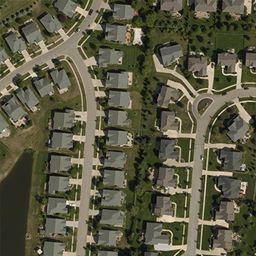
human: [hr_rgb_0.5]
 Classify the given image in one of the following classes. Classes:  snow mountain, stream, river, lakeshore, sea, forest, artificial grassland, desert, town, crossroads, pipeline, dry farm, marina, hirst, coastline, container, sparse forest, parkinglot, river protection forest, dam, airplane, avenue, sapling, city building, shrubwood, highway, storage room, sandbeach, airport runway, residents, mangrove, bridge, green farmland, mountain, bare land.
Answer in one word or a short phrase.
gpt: town